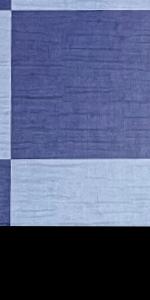
Label: Empty